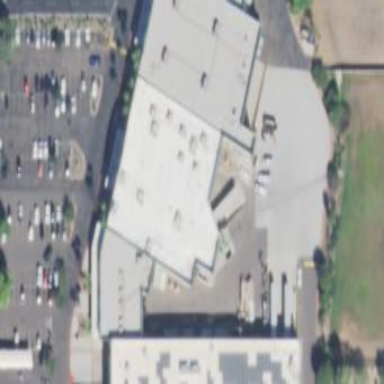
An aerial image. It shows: Building.